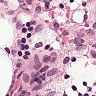
Metastatic tissue present: no